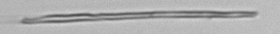
Label: fiber